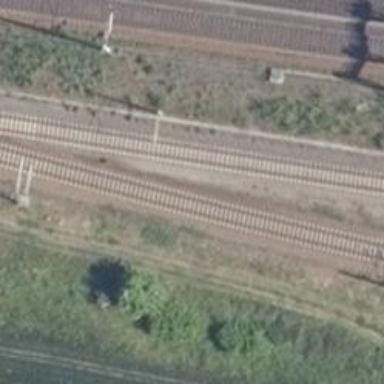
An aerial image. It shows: Railway milestone with catenary mast.